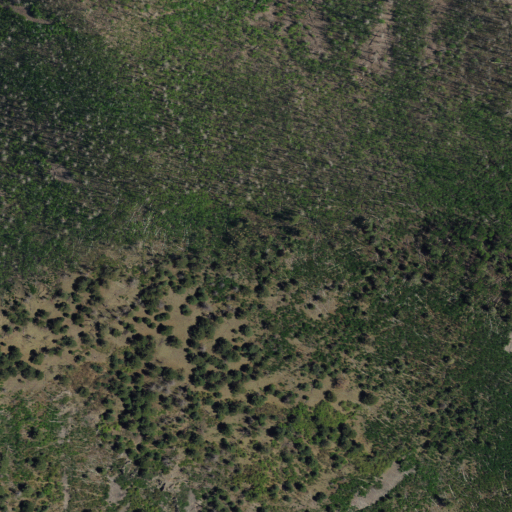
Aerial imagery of mountain in New Mexico named Windy Point containing shrub, evergreen forest, deciduous forest, and mixed forest